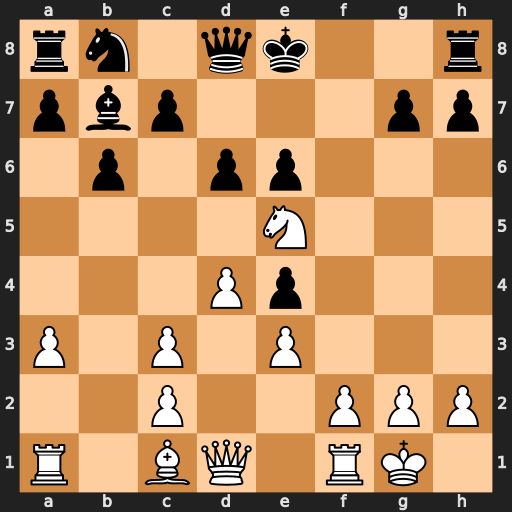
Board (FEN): rn1qk2r/pbp3pp/1p1pp3/4N3/3Pp3/P1P1P3/2P2PPP/R1BQ1RK1
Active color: w
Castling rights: kq
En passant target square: -
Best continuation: Qh5+ g6 Nxg6 hxg6 Qxh8+